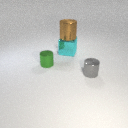
small green metal cylinder to the left of large cyan metal cube